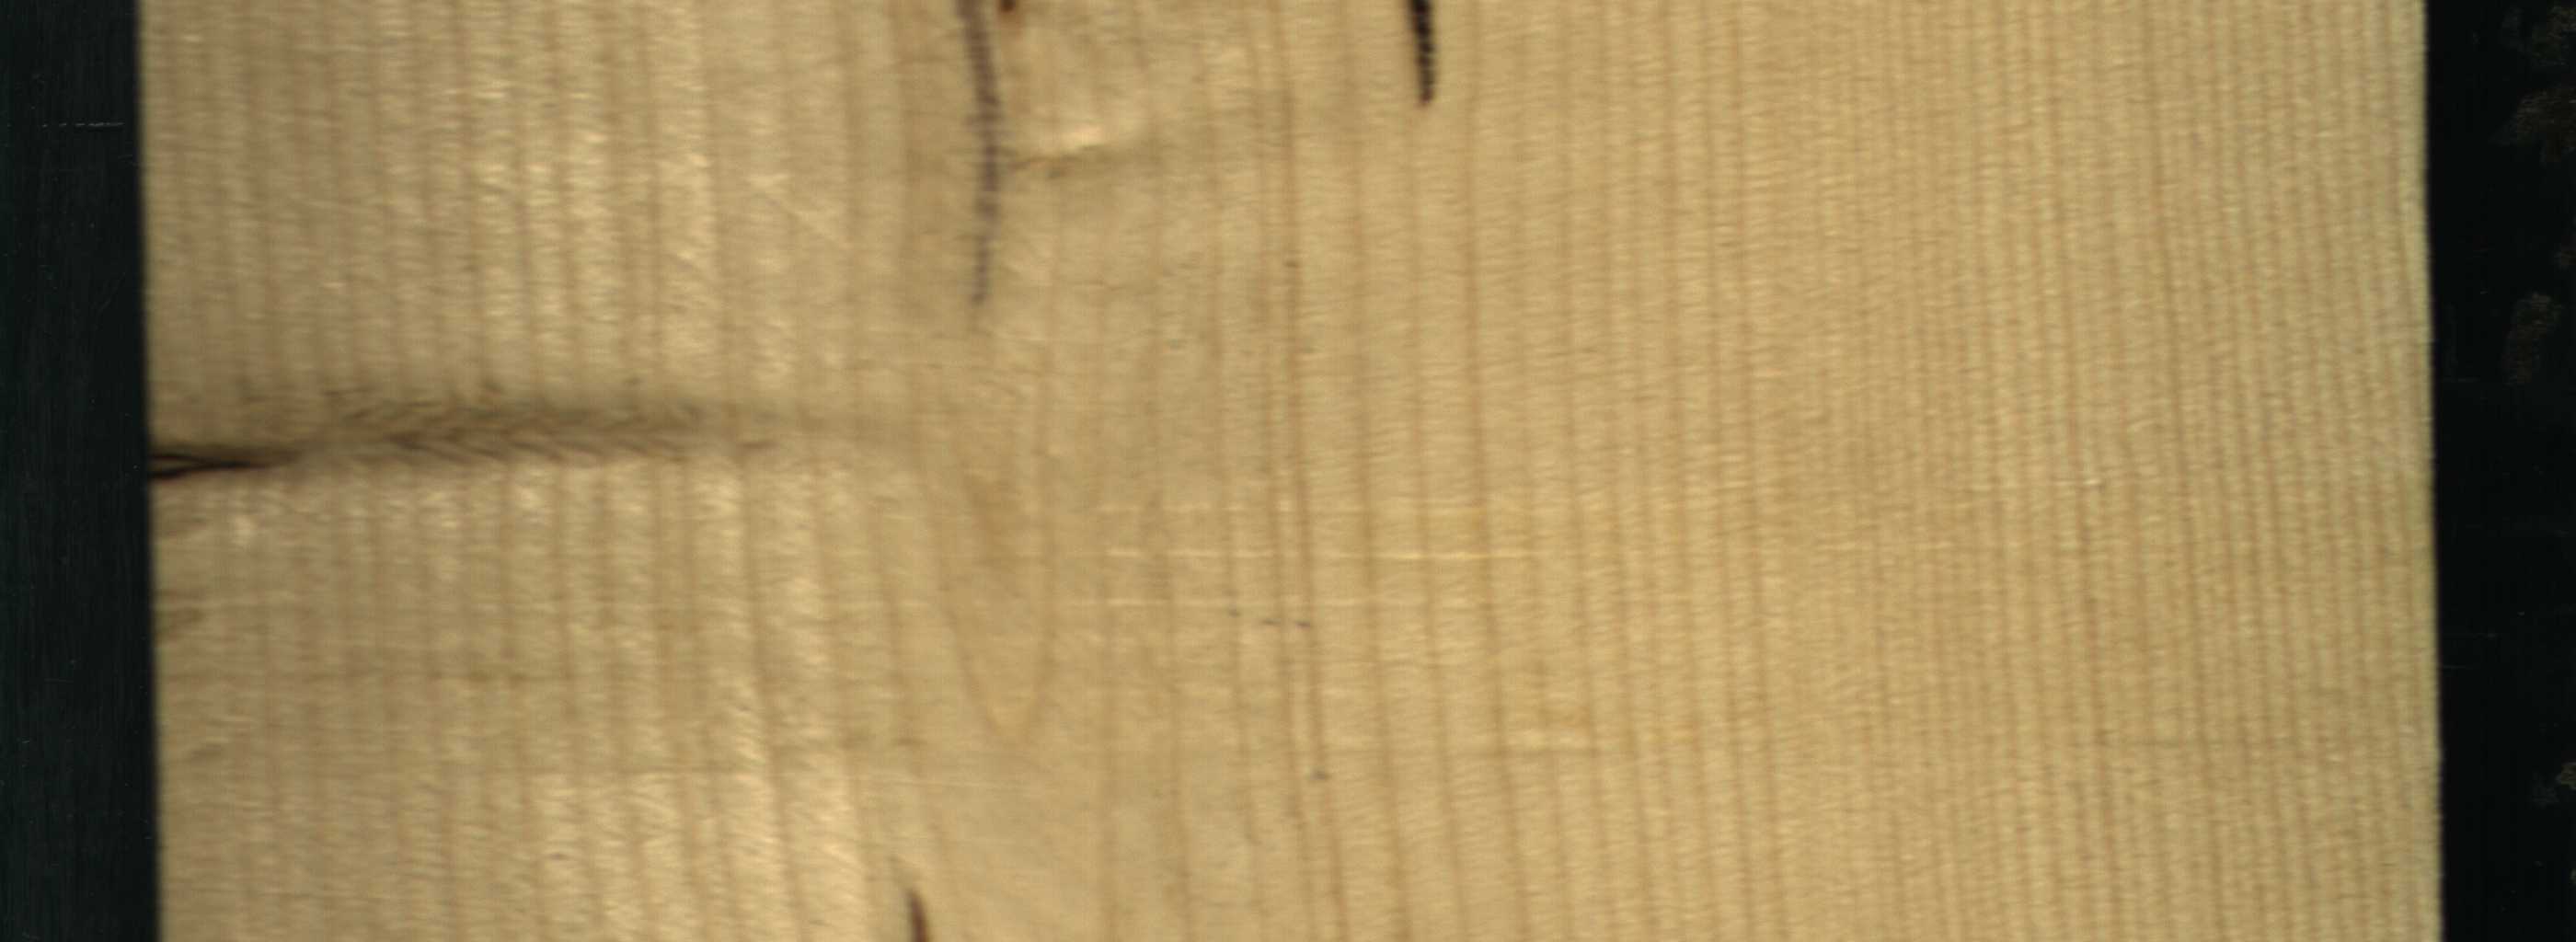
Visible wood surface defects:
Marrow
resin
resin
Dead_Knot